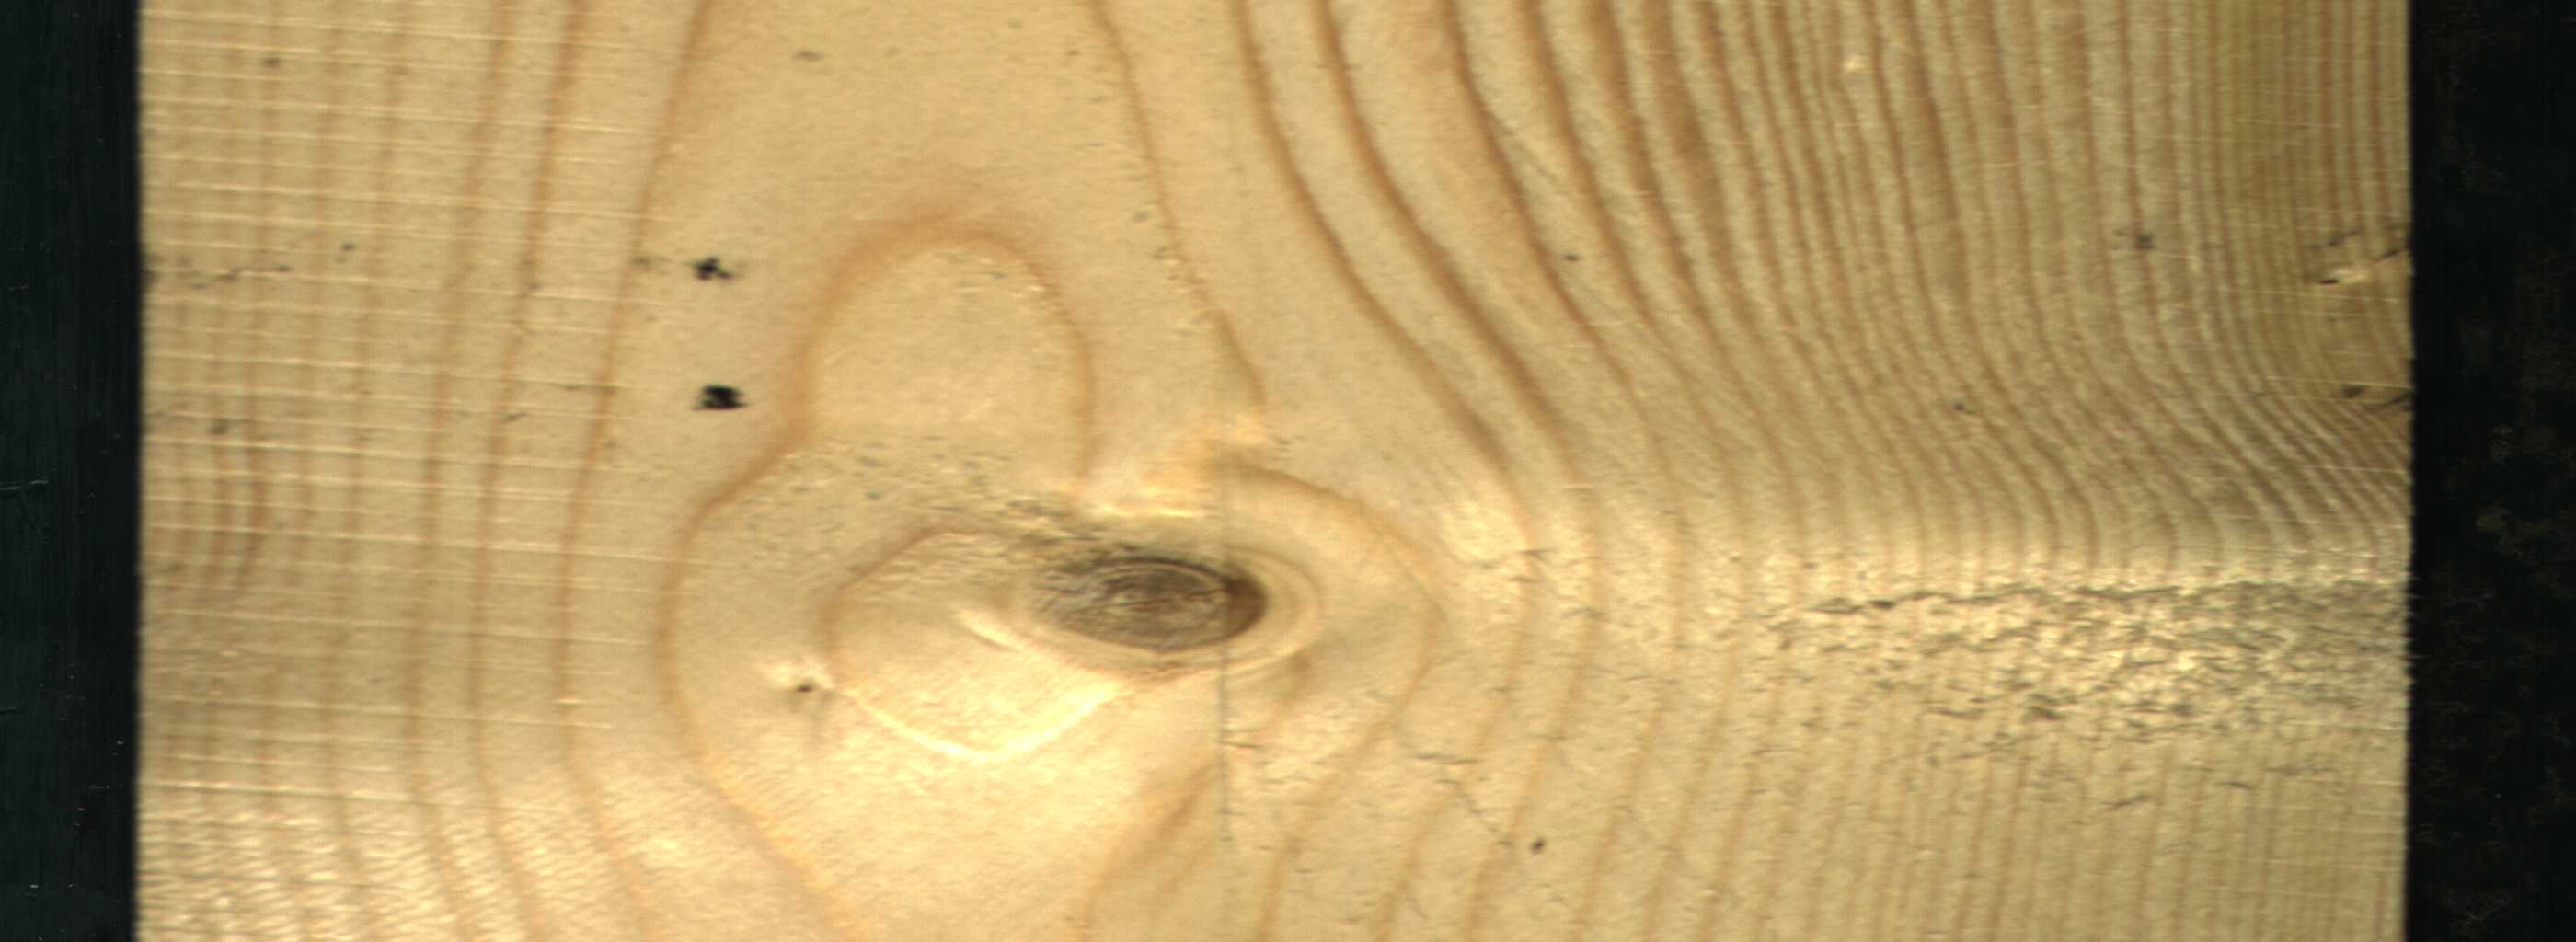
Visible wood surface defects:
Live_Knot